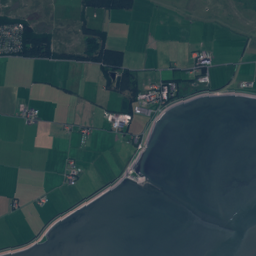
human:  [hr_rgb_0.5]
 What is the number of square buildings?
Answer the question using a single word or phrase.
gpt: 7

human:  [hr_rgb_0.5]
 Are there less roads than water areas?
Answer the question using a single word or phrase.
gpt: no

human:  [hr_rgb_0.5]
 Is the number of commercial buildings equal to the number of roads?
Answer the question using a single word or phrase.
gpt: no

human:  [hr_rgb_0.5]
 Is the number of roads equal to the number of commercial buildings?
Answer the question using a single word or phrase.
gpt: no

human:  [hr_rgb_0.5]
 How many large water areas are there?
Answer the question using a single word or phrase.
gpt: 3

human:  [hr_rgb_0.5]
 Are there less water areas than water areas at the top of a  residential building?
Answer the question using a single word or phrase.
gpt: no

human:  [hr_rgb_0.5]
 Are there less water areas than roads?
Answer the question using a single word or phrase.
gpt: yes

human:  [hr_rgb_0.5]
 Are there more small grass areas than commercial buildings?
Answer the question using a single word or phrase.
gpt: yes

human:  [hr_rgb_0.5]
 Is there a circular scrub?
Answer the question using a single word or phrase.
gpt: no

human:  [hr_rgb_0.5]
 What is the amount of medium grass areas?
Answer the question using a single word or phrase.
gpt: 4

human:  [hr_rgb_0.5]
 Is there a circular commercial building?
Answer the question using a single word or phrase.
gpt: no

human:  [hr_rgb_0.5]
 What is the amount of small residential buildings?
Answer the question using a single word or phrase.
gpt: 159

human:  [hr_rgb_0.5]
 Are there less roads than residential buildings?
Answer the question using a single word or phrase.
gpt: yes

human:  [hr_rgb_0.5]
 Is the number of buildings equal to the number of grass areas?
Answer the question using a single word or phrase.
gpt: no

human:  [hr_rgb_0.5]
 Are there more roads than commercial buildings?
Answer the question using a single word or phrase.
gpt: yes

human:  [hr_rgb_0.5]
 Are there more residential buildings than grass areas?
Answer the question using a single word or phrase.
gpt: yes

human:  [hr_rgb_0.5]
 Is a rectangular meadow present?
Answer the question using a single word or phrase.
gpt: yes

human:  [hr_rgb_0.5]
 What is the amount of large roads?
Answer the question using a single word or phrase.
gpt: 0

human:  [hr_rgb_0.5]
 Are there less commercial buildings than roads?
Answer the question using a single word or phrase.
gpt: yes

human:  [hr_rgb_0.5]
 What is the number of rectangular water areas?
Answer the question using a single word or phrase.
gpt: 5

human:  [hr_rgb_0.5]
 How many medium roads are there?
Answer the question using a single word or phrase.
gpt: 0

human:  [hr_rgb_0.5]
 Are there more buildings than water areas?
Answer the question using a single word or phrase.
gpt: yes

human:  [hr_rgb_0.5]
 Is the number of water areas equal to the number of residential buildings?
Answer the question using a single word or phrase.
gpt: no

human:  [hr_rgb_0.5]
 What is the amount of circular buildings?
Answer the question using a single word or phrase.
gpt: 7

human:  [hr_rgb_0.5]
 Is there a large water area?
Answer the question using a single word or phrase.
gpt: yes

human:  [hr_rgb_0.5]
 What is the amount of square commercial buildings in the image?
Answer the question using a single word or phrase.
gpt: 0

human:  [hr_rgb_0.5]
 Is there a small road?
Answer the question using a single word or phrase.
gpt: yes

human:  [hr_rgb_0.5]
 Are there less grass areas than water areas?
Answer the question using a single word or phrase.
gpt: no

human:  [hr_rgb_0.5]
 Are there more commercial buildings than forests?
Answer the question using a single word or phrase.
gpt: no

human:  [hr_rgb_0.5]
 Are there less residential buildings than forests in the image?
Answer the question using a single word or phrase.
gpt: no

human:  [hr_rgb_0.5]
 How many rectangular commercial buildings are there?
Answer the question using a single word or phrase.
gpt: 3

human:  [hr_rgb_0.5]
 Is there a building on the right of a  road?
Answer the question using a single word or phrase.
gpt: yes

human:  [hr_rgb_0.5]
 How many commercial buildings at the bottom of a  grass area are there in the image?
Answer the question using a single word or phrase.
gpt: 8

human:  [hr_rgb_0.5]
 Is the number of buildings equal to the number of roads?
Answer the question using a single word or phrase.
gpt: no

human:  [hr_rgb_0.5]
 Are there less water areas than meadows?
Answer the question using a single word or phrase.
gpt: no

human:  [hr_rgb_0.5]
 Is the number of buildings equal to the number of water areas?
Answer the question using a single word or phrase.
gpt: no